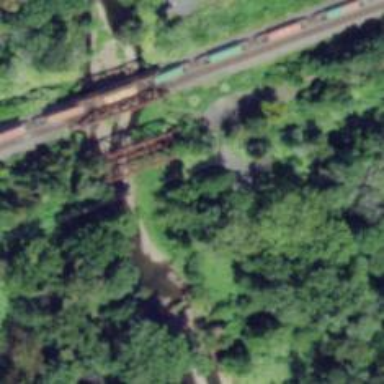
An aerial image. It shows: Abandoned railway bridge.